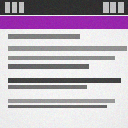
Screen state: on